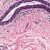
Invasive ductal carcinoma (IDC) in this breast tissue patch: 0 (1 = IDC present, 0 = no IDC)